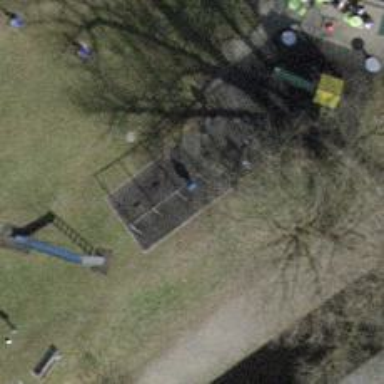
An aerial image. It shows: Playground area for leisure activities on the land.